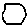
Label: hexagon